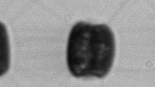
Label: Thalassiosira